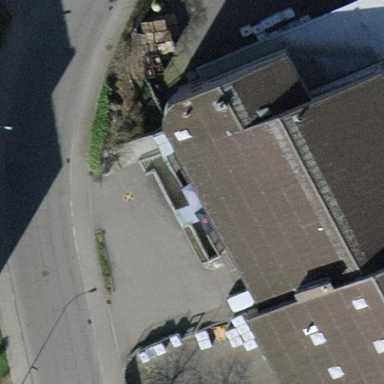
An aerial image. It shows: View of roof of building.